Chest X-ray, AP view. Patient: 67 years old, sex M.
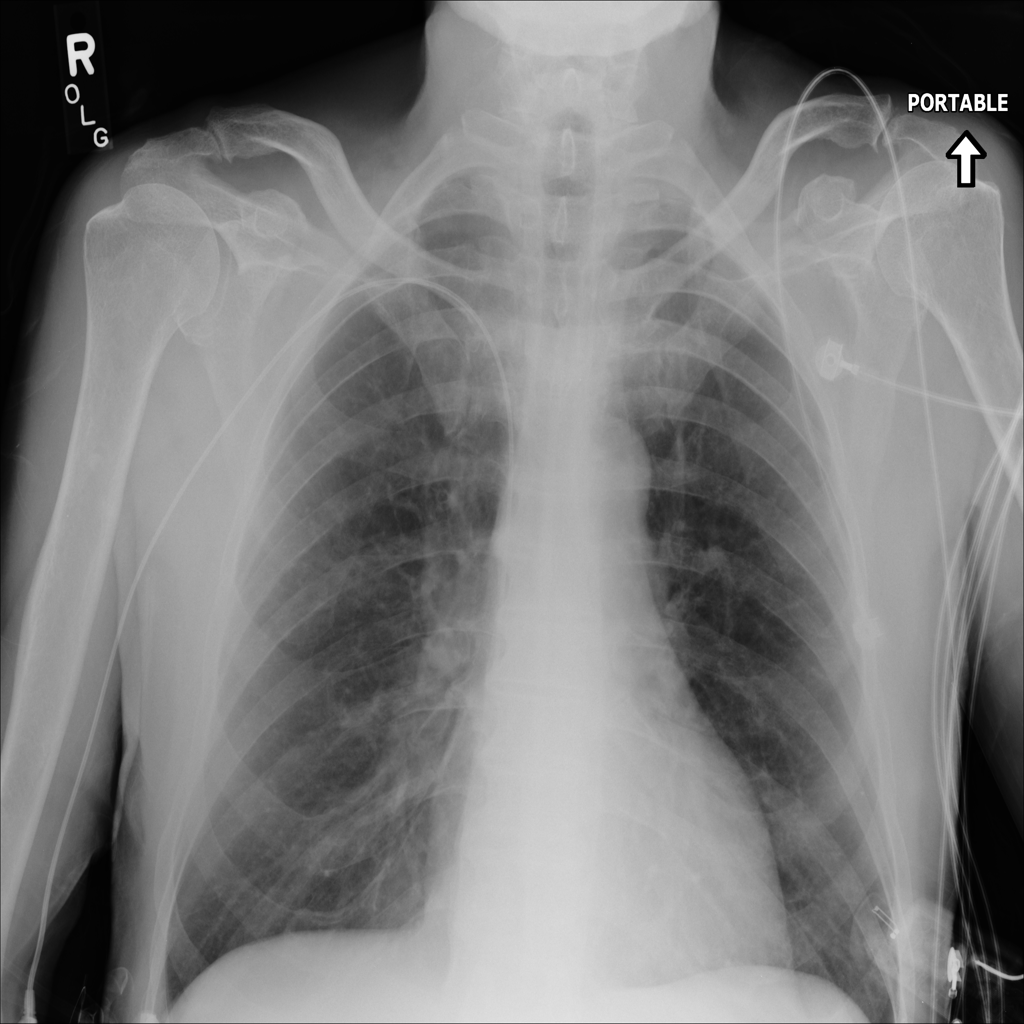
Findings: No Finding